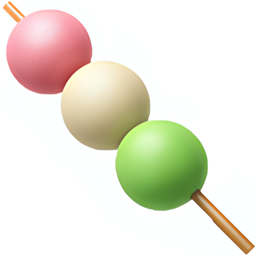
Name: dango
Emoji: 🍡
Group: Food & Drink
Sub-group: food-asian